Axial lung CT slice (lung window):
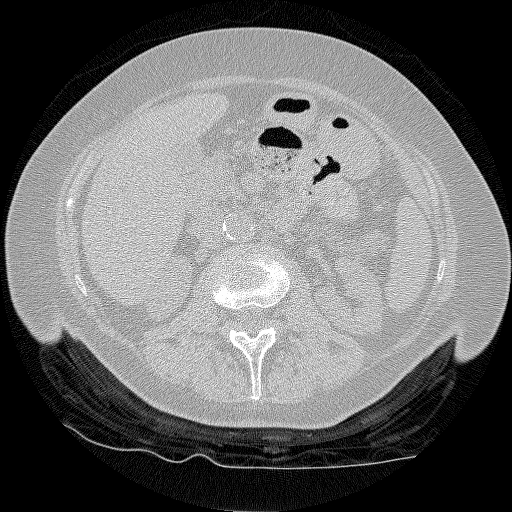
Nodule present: no